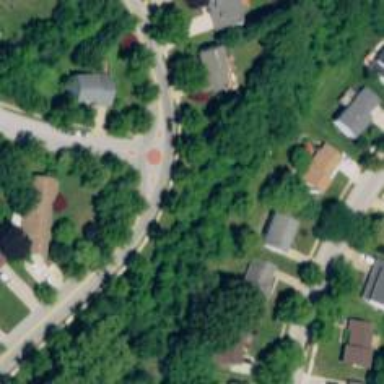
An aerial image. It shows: Mini roundabout on the road.